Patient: sex M, age 57
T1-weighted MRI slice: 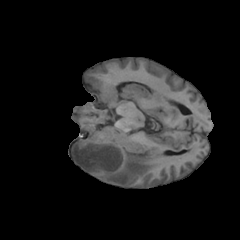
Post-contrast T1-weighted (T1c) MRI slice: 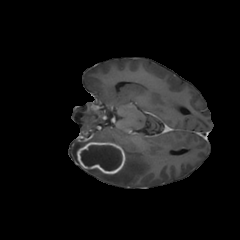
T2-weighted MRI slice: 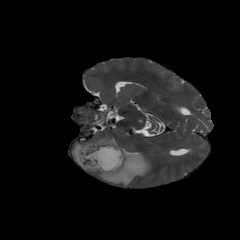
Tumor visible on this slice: yes
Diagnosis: Glioblastoma, IDH-wildtype
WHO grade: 4